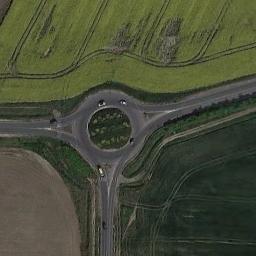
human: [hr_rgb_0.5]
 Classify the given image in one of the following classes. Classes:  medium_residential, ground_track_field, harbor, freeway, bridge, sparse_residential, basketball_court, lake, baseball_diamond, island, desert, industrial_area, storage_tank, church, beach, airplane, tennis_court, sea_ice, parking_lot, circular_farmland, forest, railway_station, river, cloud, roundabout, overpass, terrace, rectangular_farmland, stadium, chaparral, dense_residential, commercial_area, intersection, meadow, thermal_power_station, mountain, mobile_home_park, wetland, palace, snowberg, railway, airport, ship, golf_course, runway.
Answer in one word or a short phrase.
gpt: roundabout